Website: home-depot
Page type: delivery-shipping
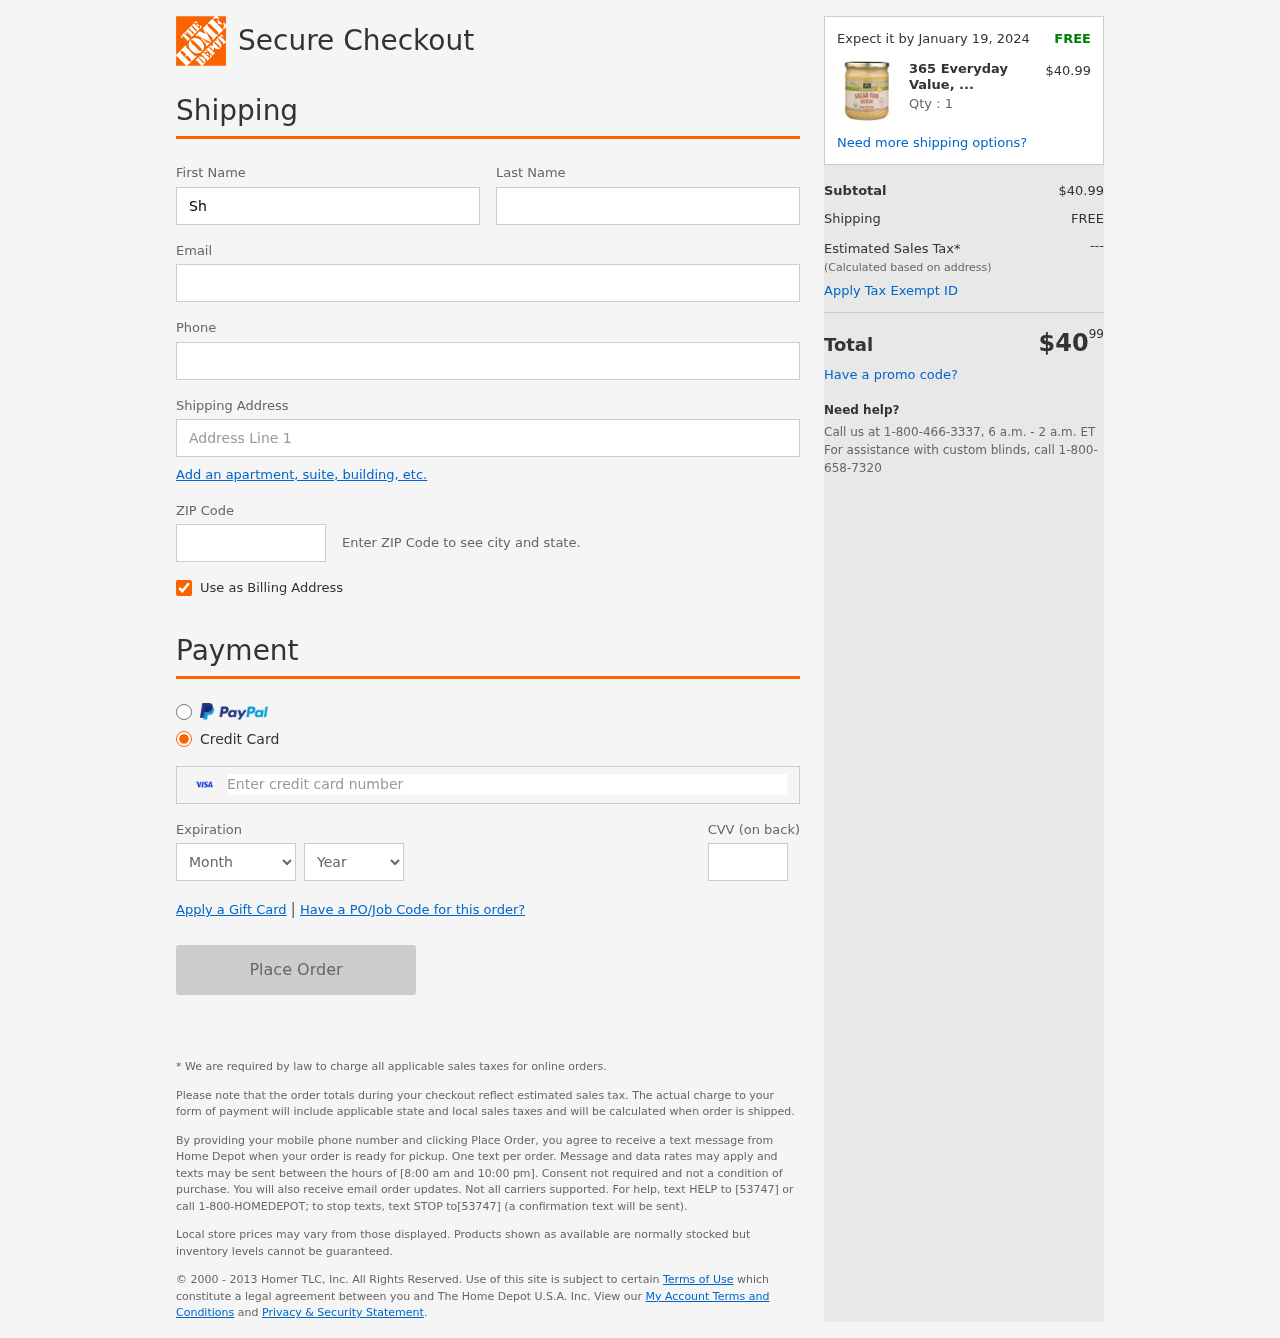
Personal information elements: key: PII_CARD_CVV
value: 351
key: PII_CARD_EXPIRY_MONTH
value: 04
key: PII_CARD_EXPIRY_YEAR
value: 29
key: PII_CARD_NUMBER
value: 4094 2431 6800 9152
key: PII_EMAIL
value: shanelivingston@hotmail.com
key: PII_FIRSTNAME
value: Shane
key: PII_LASTNAME
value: Livingston
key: PII_PHONE
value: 2758632762
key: PII_POSTCODE
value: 68447
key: PII_STREET
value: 07463 Morgan Union Apt. 849
Product elements: key: PRODUCT1_NAME
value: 365 Everyday Value, Organic Salsa Con Queso, 15 Oz
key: PRODUCT1_PRICE
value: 40.99
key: PRODUCT1_QUANTITY
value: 1
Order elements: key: ORDER_DELIVERY_DATE
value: Expect it by January 19, 2024
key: ORDER_SUBTOTAL
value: $40.99
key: ORDER_SHIPPING_COST
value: FREE
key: ORDER_TOTAL
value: $4099